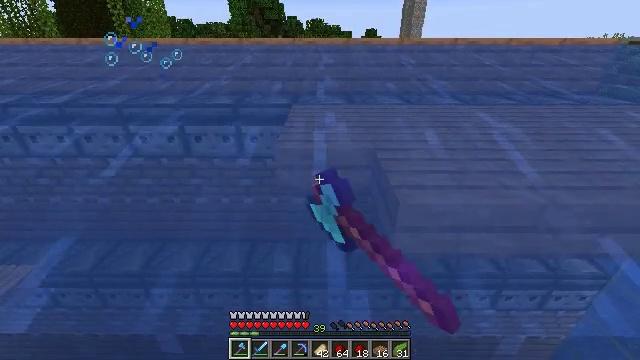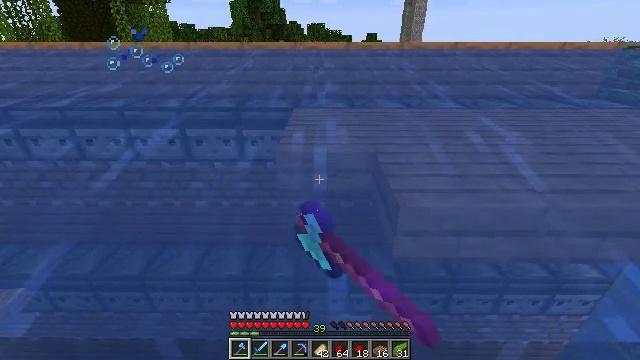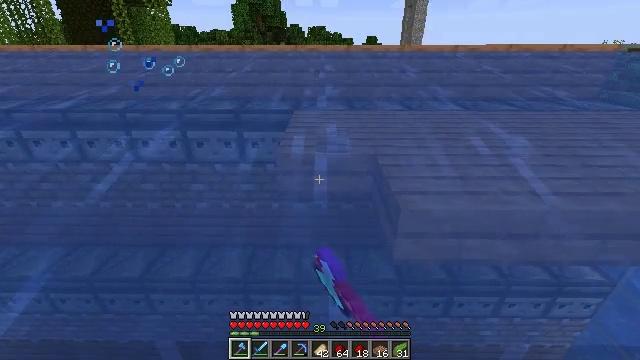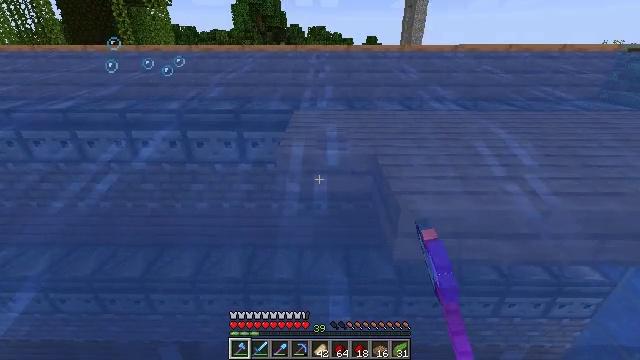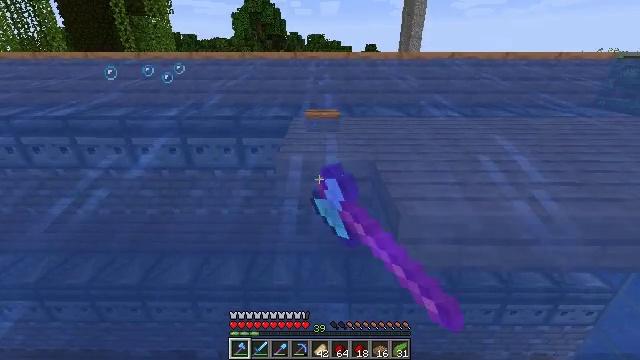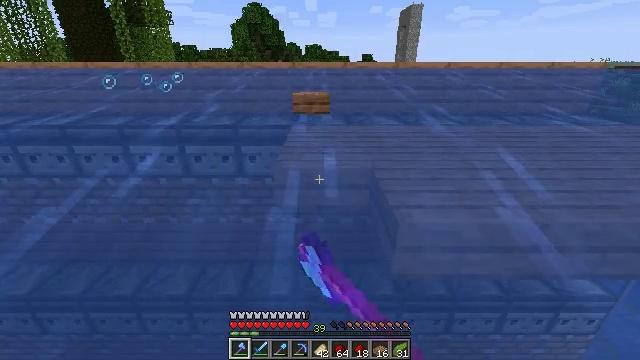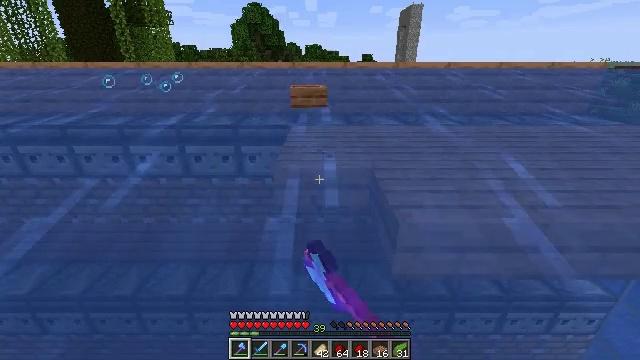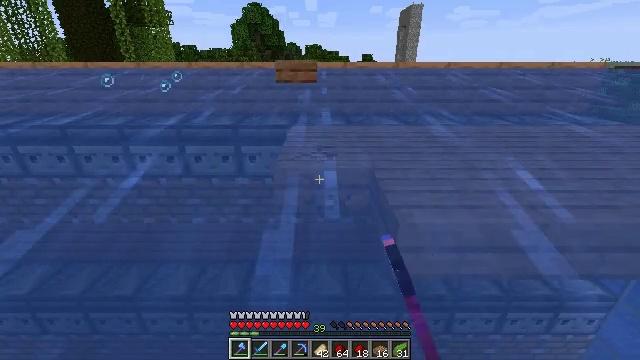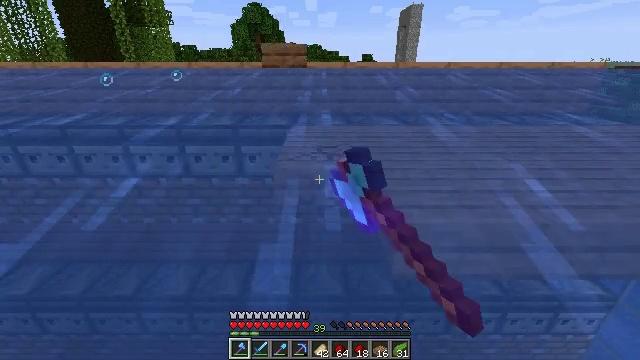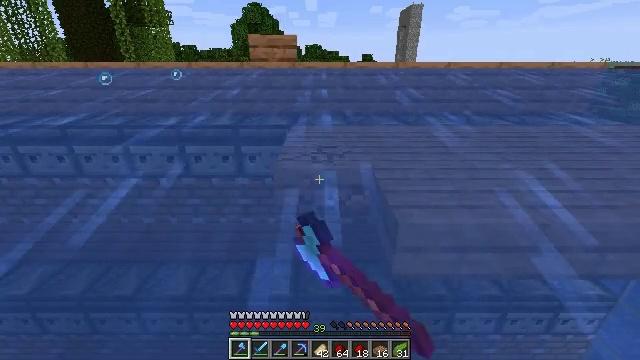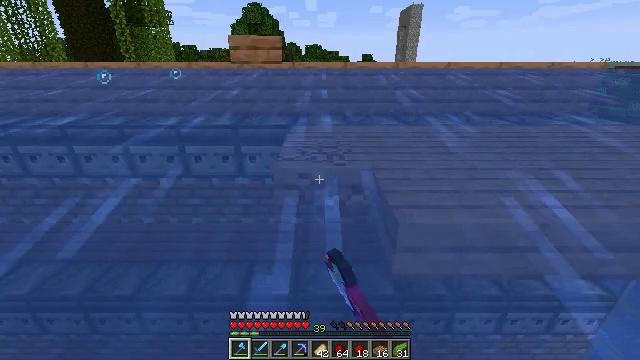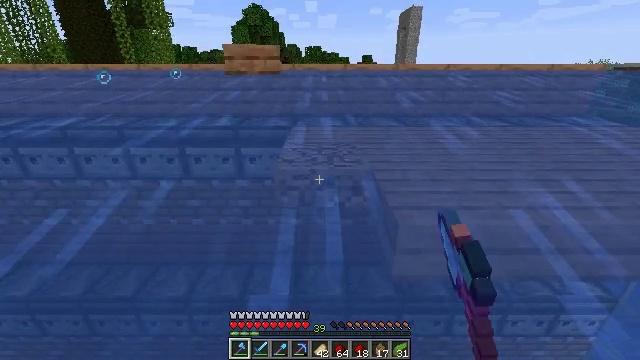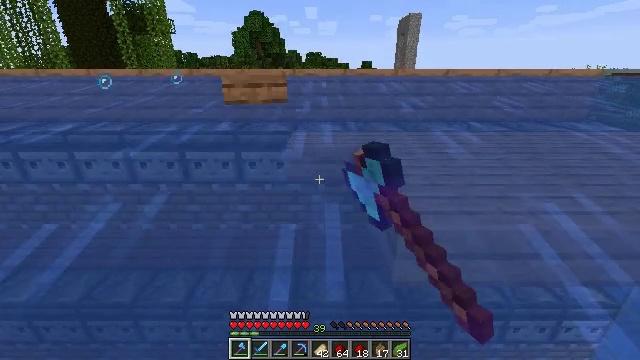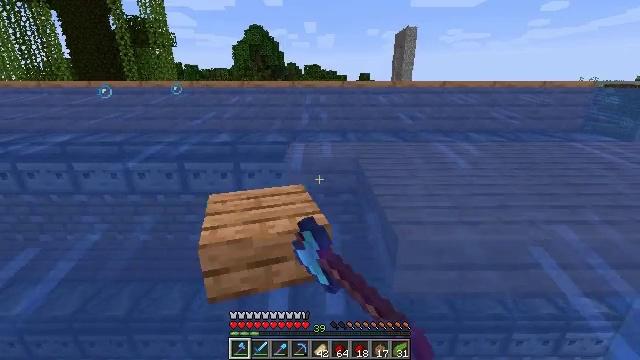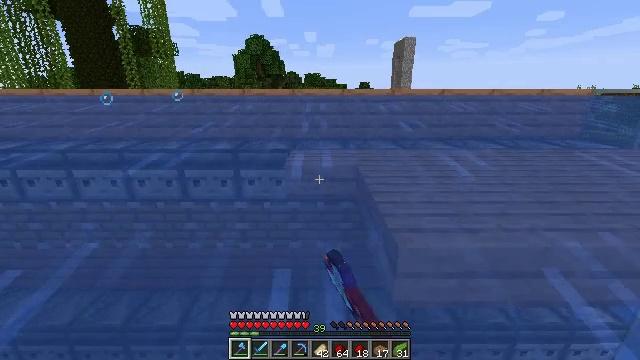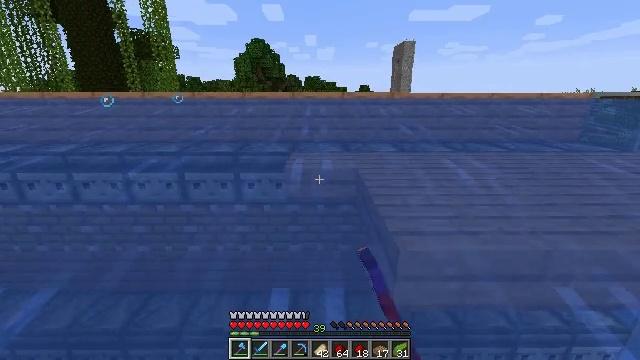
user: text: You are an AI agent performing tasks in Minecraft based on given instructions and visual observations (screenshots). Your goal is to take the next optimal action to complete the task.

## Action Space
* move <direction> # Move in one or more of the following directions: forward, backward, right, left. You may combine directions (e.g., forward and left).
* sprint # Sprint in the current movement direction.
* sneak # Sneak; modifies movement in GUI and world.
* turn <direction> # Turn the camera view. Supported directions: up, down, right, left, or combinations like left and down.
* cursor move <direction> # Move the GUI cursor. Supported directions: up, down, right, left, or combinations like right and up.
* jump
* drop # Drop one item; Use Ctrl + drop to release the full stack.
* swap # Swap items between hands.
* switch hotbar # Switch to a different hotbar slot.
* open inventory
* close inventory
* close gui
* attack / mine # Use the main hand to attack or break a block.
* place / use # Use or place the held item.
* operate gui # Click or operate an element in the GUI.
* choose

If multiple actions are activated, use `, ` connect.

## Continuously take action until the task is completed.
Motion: motion action
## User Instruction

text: Break the jungle slab to collect it.
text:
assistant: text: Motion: sneak, attack / mine
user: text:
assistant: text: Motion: sneak, attack / mine
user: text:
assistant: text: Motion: sneak, attack / mine
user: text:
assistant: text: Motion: sneak, turn up, attack / mine
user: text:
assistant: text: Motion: sneak, turn up, attack / mine
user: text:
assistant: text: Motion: sneak, attack / mine
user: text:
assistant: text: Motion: sneak, attack / mine
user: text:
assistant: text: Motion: sneak, attack / mine
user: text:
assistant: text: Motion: sneak, attack / mine
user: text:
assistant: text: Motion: sneak, attack / mine
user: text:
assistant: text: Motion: sneak, attack / mine
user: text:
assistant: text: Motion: sneak, turn up, attack / mine
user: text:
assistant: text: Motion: sneak, turn up, attack / mine
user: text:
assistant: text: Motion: sneak, turn up, attack / mine
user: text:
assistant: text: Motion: sneak, attack / mine
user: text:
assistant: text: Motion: sneak, attack / mine
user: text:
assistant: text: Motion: sneak, attack / mine
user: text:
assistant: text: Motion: sneak, attack / mine
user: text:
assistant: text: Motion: sneak, attack / mine
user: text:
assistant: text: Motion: sneak, attack / mine
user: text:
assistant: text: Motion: sneak, attack / mine
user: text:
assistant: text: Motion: sneak, attack / mine
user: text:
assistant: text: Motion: sneak, attack / mine
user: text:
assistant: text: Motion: sneak, attack / mine
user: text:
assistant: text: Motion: sneak, attack / mine
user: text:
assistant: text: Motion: sneak, attack / mine
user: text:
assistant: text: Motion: sneak, attack / mine
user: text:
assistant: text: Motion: sneak, attack / mine
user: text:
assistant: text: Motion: move right, sneak, attack / mine
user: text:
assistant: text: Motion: move right, sneak, turn down